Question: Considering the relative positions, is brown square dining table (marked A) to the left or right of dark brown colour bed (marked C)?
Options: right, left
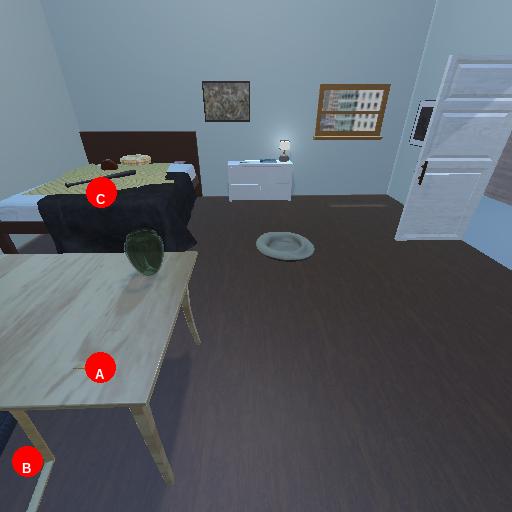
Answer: right